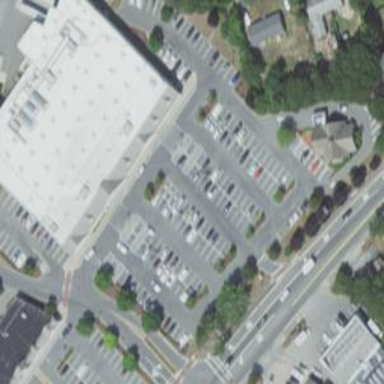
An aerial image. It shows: Trolley bay.